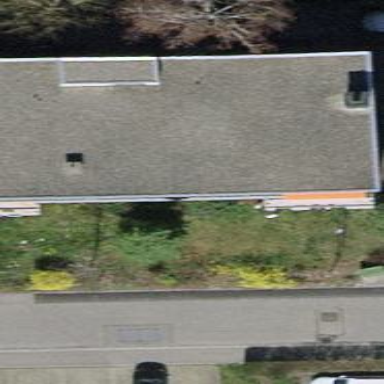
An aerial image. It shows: Hipped roof apartment building.